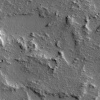
Atmospheric dust classification: not_dusty